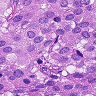
Metastatic tissue present: yes